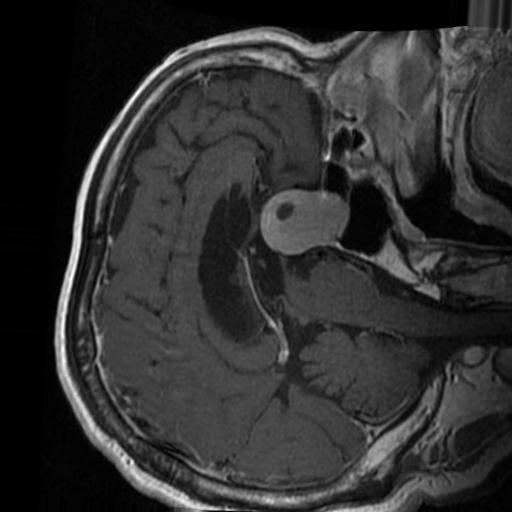
Label: brain_tumor